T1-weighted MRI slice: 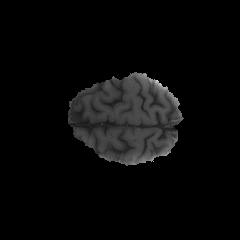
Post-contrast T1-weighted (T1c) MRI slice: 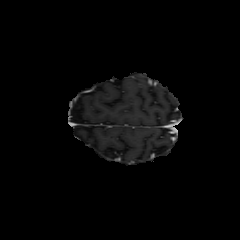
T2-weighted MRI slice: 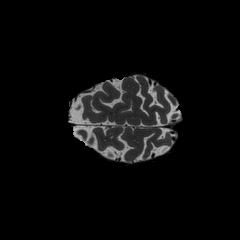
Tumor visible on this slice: no